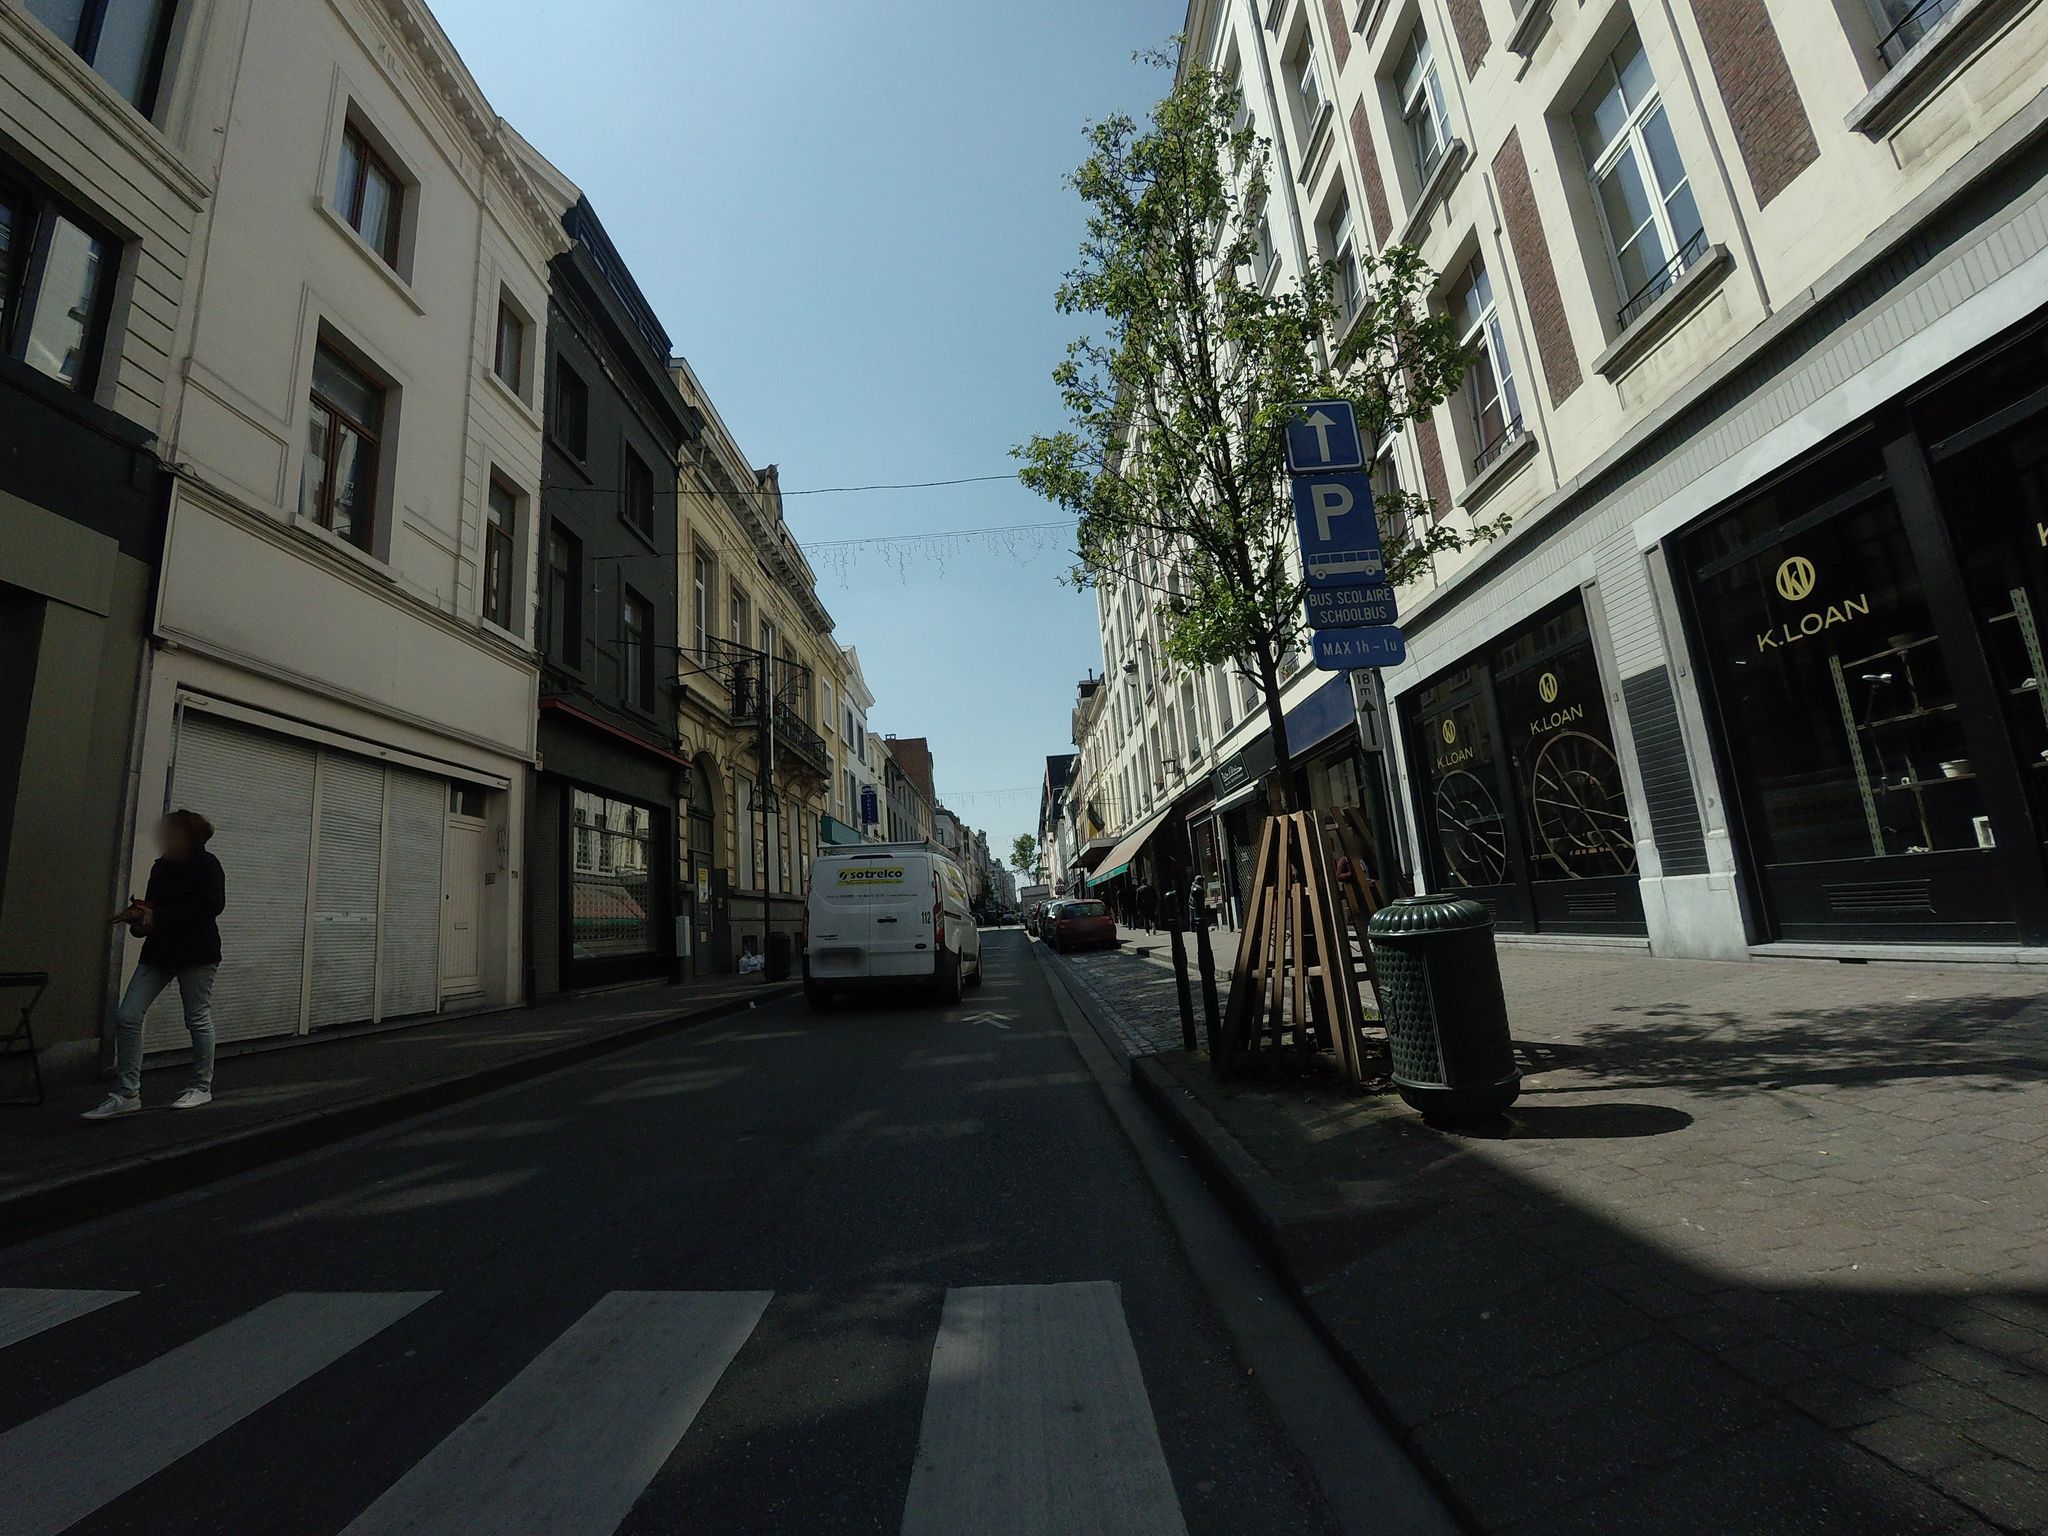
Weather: clear
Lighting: day
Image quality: good
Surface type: walking surface
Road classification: tertiary
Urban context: urban centre
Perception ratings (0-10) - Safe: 7.48, Lively: 8.92, Beautiful: 7.36, Boring: 4.25, Depressing: 1.71, Wealthy: 6.87